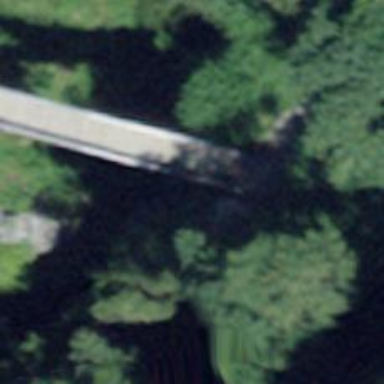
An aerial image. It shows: Path on metal bridge.